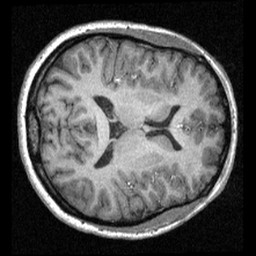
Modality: T1w
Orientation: axial